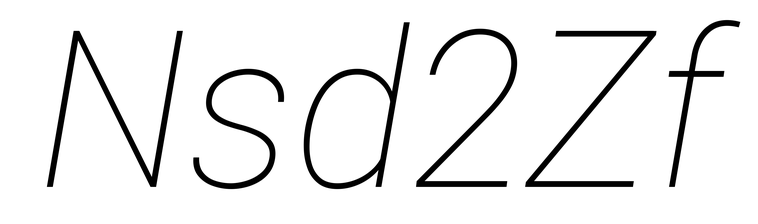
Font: Roboto-Italic_Thin_Italic